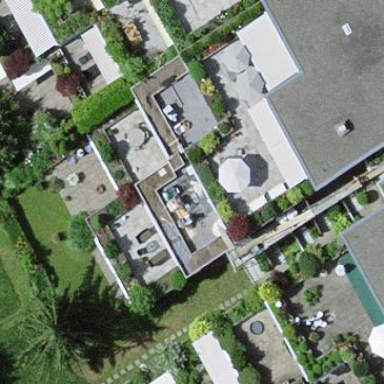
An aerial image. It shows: Terrace building.